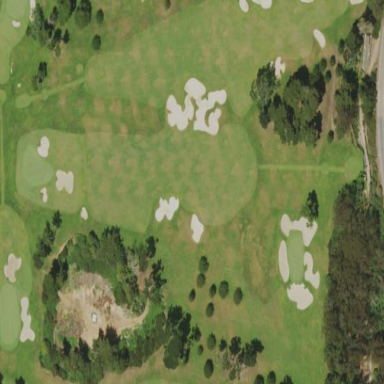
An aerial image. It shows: Grassy area designated as golf fairway.